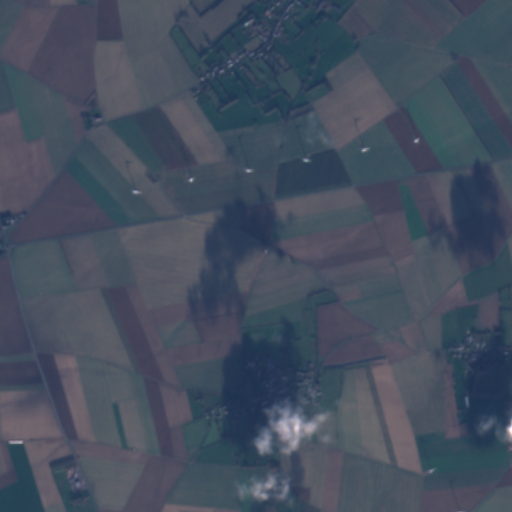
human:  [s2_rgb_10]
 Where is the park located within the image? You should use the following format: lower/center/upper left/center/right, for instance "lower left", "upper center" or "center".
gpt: The park is located in the lower center of the image.
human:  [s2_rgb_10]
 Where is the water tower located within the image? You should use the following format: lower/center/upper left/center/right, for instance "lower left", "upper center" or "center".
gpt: The water tower is located in the lower right of the image.
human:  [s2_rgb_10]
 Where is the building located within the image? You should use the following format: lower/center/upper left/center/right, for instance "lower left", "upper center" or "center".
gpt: There is no building in the image.